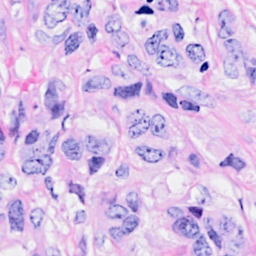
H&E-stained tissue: Breast